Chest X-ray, PA view. Patient: 36 years old, sex F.
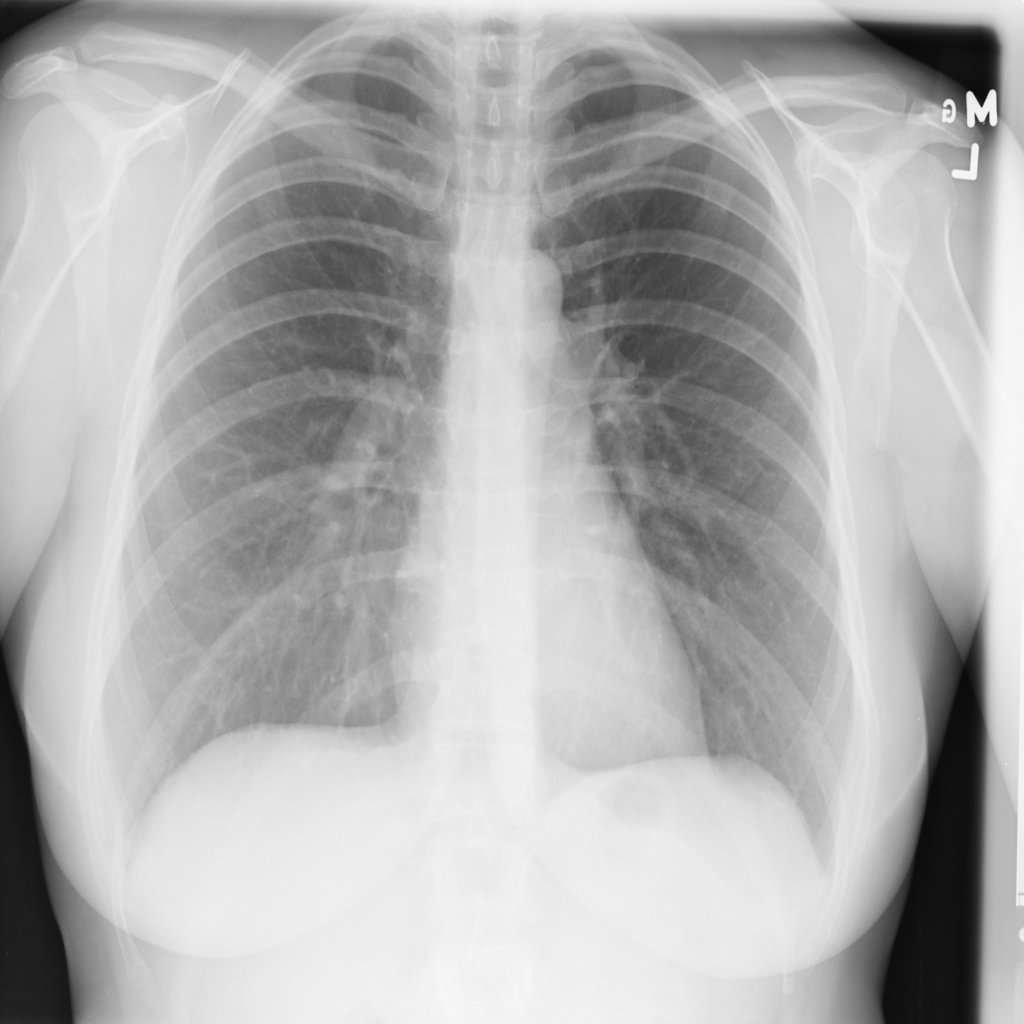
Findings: No Finding